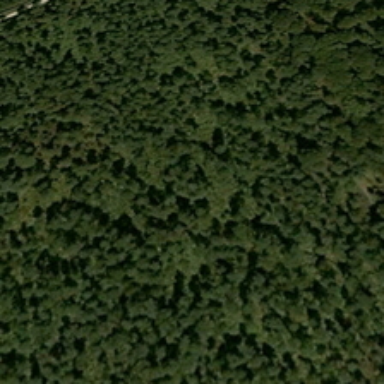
Many green trees form a piece of forest .